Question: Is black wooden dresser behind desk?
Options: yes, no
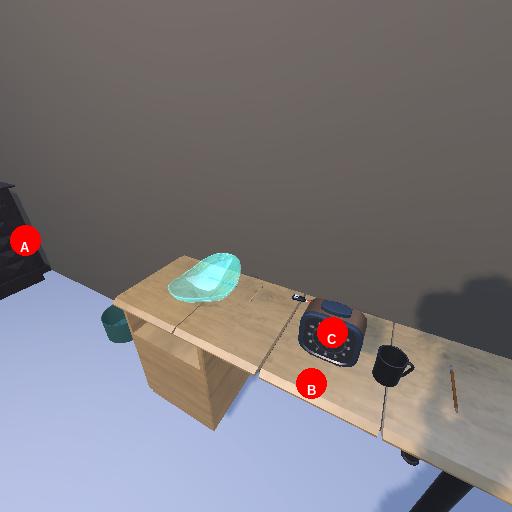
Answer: yes